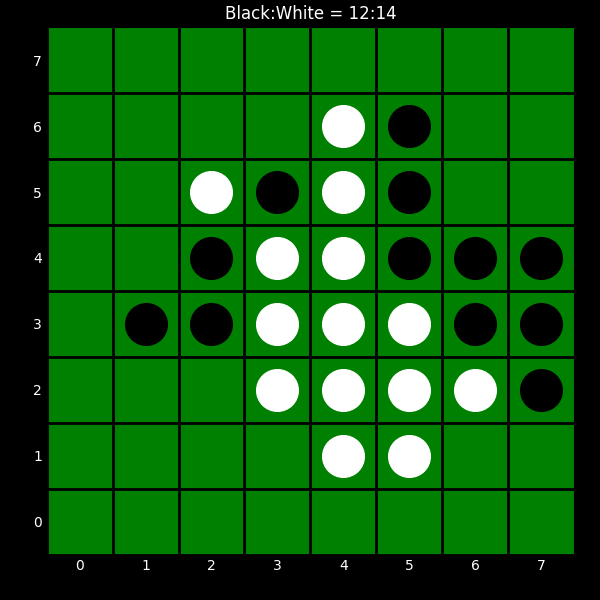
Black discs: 12
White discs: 14